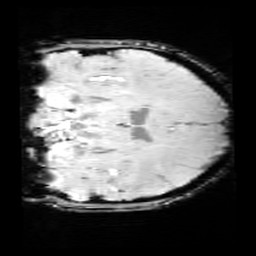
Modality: SWI
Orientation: coronal
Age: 12
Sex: female
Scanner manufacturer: siemens
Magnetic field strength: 3 T
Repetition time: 0.027 s
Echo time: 0.02 s